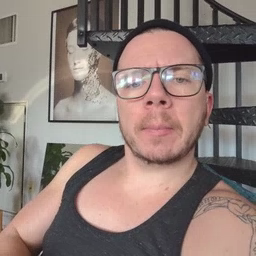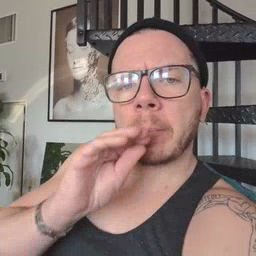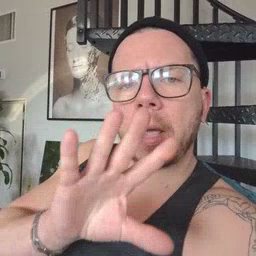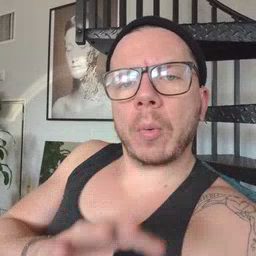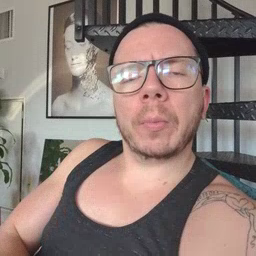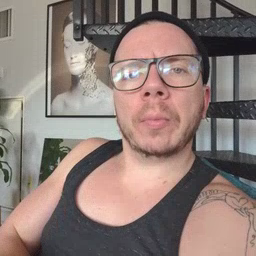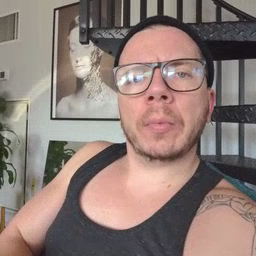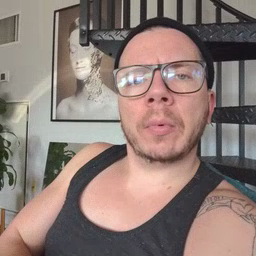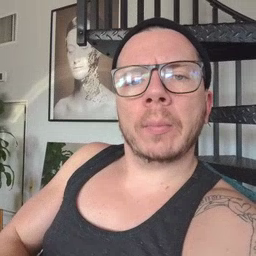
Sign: blow